Question: I have a Jasper Report which seems to be exporting fine in all formats except Excel.
The below sample is of a column that should be formatted as currency but shows incorrectly.

Here are the jasper properties i'm using...
'''
out = new FileOutputStream(file);
JExcelApiExporter exporterXLS = new JExcelApiExporter();
exporterXLS.setParameter(JRXlsExporterParameter.JASPER_PRINT, print);
exporterXLS.setParameter(JRXlsExporterParameter.IS_DETECT_CELL_TYPE, Boolean.TRUE);
exporterXLS.setParameter(JRXlsExporterParameter.IS_WHITE_PAGE_BACKGROUND, Boolean.FALSE);
exporterXLS.setParameter(JRXlsExporterParameter.IS_REMOVE_EMPTY_SPACE_BETWEEN_ROWS, Boolean.TRUE);
exporterXLS.setParameter(JRXlsExporterParameter.IS_REMOVE_EMPTY_SPACE_BETWEEN_COLUMNS, Boolean.TRUE);
exporterXLS.setParameter(JRXlsExporterParameter.CREATE_CUSTOM_PALETTE, Boolean.TRUE);
exporterXLS.setParameter(JRXlsExporterParameter.IS_COLLAPSE_ROW_SPAN, Boolean.FALSE);
exporterXLS.setParameter(JRXlsExporterParameter.IS_IGNORE_CELL_BORDER, Boolean.TRUE);
exporterXLS.setParameter(JRXlsExporterParameter.IS_IGNORE_GRAPHICS, Boolean.FALSE);
exporterXLS.setParameter(JRXlsExporterParameter.OUTPUT_STREAM, out);
exporterXLS.exportReport();
'''
I've tried both Jasper 4.0 and 4.5. I think it has to do with a dependency but i'm not sure.
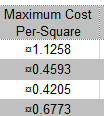
Answer: fixed!
Instead of using the 'JRXlsExporterParameter' class i used the parameters as follows and it worked!
'''
jasperPrint.setProperty("net.sf.jasperreports.export.xls.create.custom.palette", "false");
jasperPrint.setProperty("net.sf.jasperreports.export.xls.one.page.per.sheet", "false");
jasperPrint.setProperty("net.sf.jasperreports.export.xls.remove.empty.space.between.rows", "false");
jasperPrint.setProperty("net.sf.jasperreports.export.xls.remove.empty.space.between.columns", "false");
jasperPrint.setProperty("net.sf.jasperreports.export.xls.white.page.background", "true");
jasperPrint.setProperty("net.sf.jasperreports.export.xls.detect.cell.type", "false");
jasperPrint.setProperty("net.sf.jasperreports.export.xls.size.fix.enabled", "false");
jasperPrint.setProperty("net.sf.jasperreports.export.xls.ignore.graphics", "false");
jasperPrint.setProperty("net.sf.jasperreports.export.xls.collapse.row.span", "false");
jasperPrint.setProperty("net.sf.jasperreports.export.xls.ignore.cell.border", "false");
jasperPrint.setProperty("net.sf.jasperreports.export.xls.ignore.cell.background", "false");
jasperPrint.setProperty("net.sf.jasperreports.export.xls.max.rows.per.sheet", "0");
jasperPrint.setProperty("net.sf.jasperreports.export.xls.wrap.text", "true");
jasperPrint.setProperty("net.sf.jasperreports.export.xls.use.timezone", "false");
'''